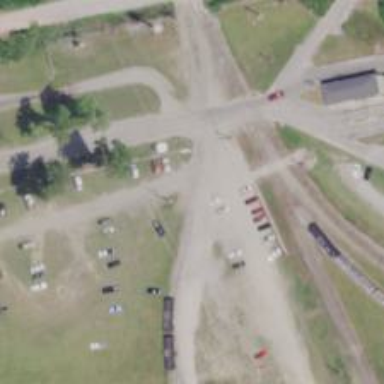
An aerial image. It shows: Railway spur service.